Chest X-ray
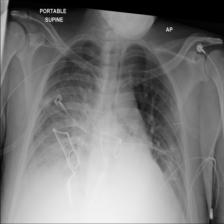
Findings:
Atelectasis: negative
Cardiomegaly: negative
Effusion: positive
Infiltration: negative
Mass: negative
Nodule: positive
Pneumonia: negative
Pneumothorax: negative
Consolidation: negative
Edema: negative
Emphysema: negative
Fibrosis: negative
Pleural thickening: negative
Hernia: negative